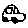
Label: car